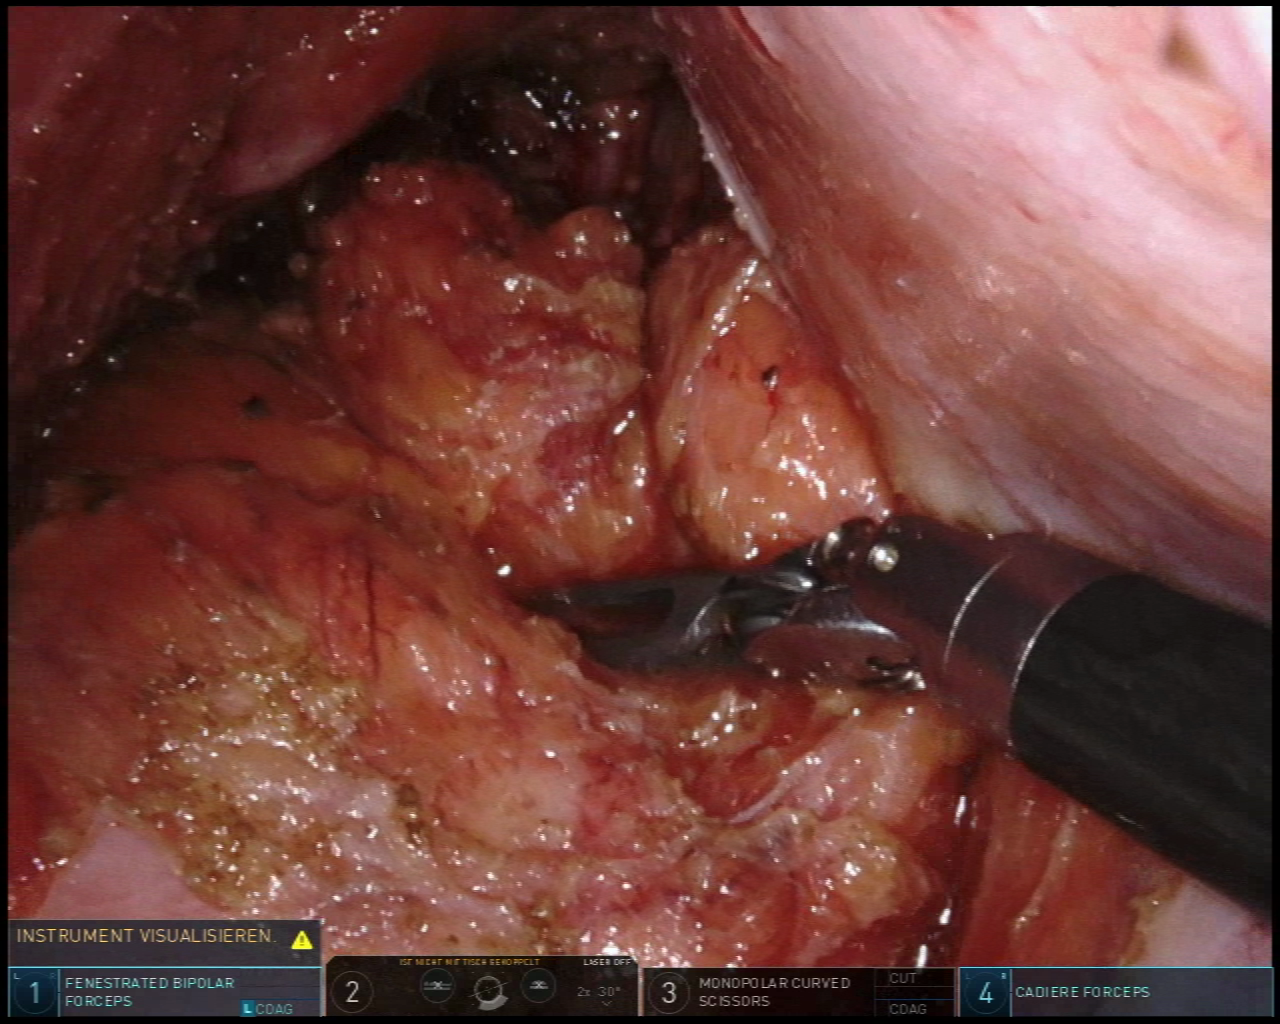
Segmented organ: vesicular_glands
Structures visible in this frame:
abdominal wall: no
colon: no
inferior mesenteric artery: no
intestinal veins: no
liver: no
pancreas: no
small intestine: no
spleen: no
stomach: no
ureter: no
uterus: no
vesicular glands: yes